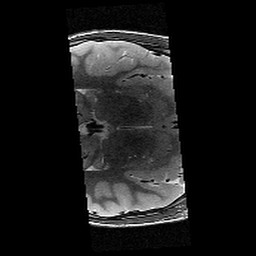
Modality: T2w
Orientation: axial
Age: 13
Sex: male
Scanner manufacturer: siemens
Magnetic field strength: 3 T
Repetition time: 8.46 s
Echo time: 0.067 s